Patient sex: M
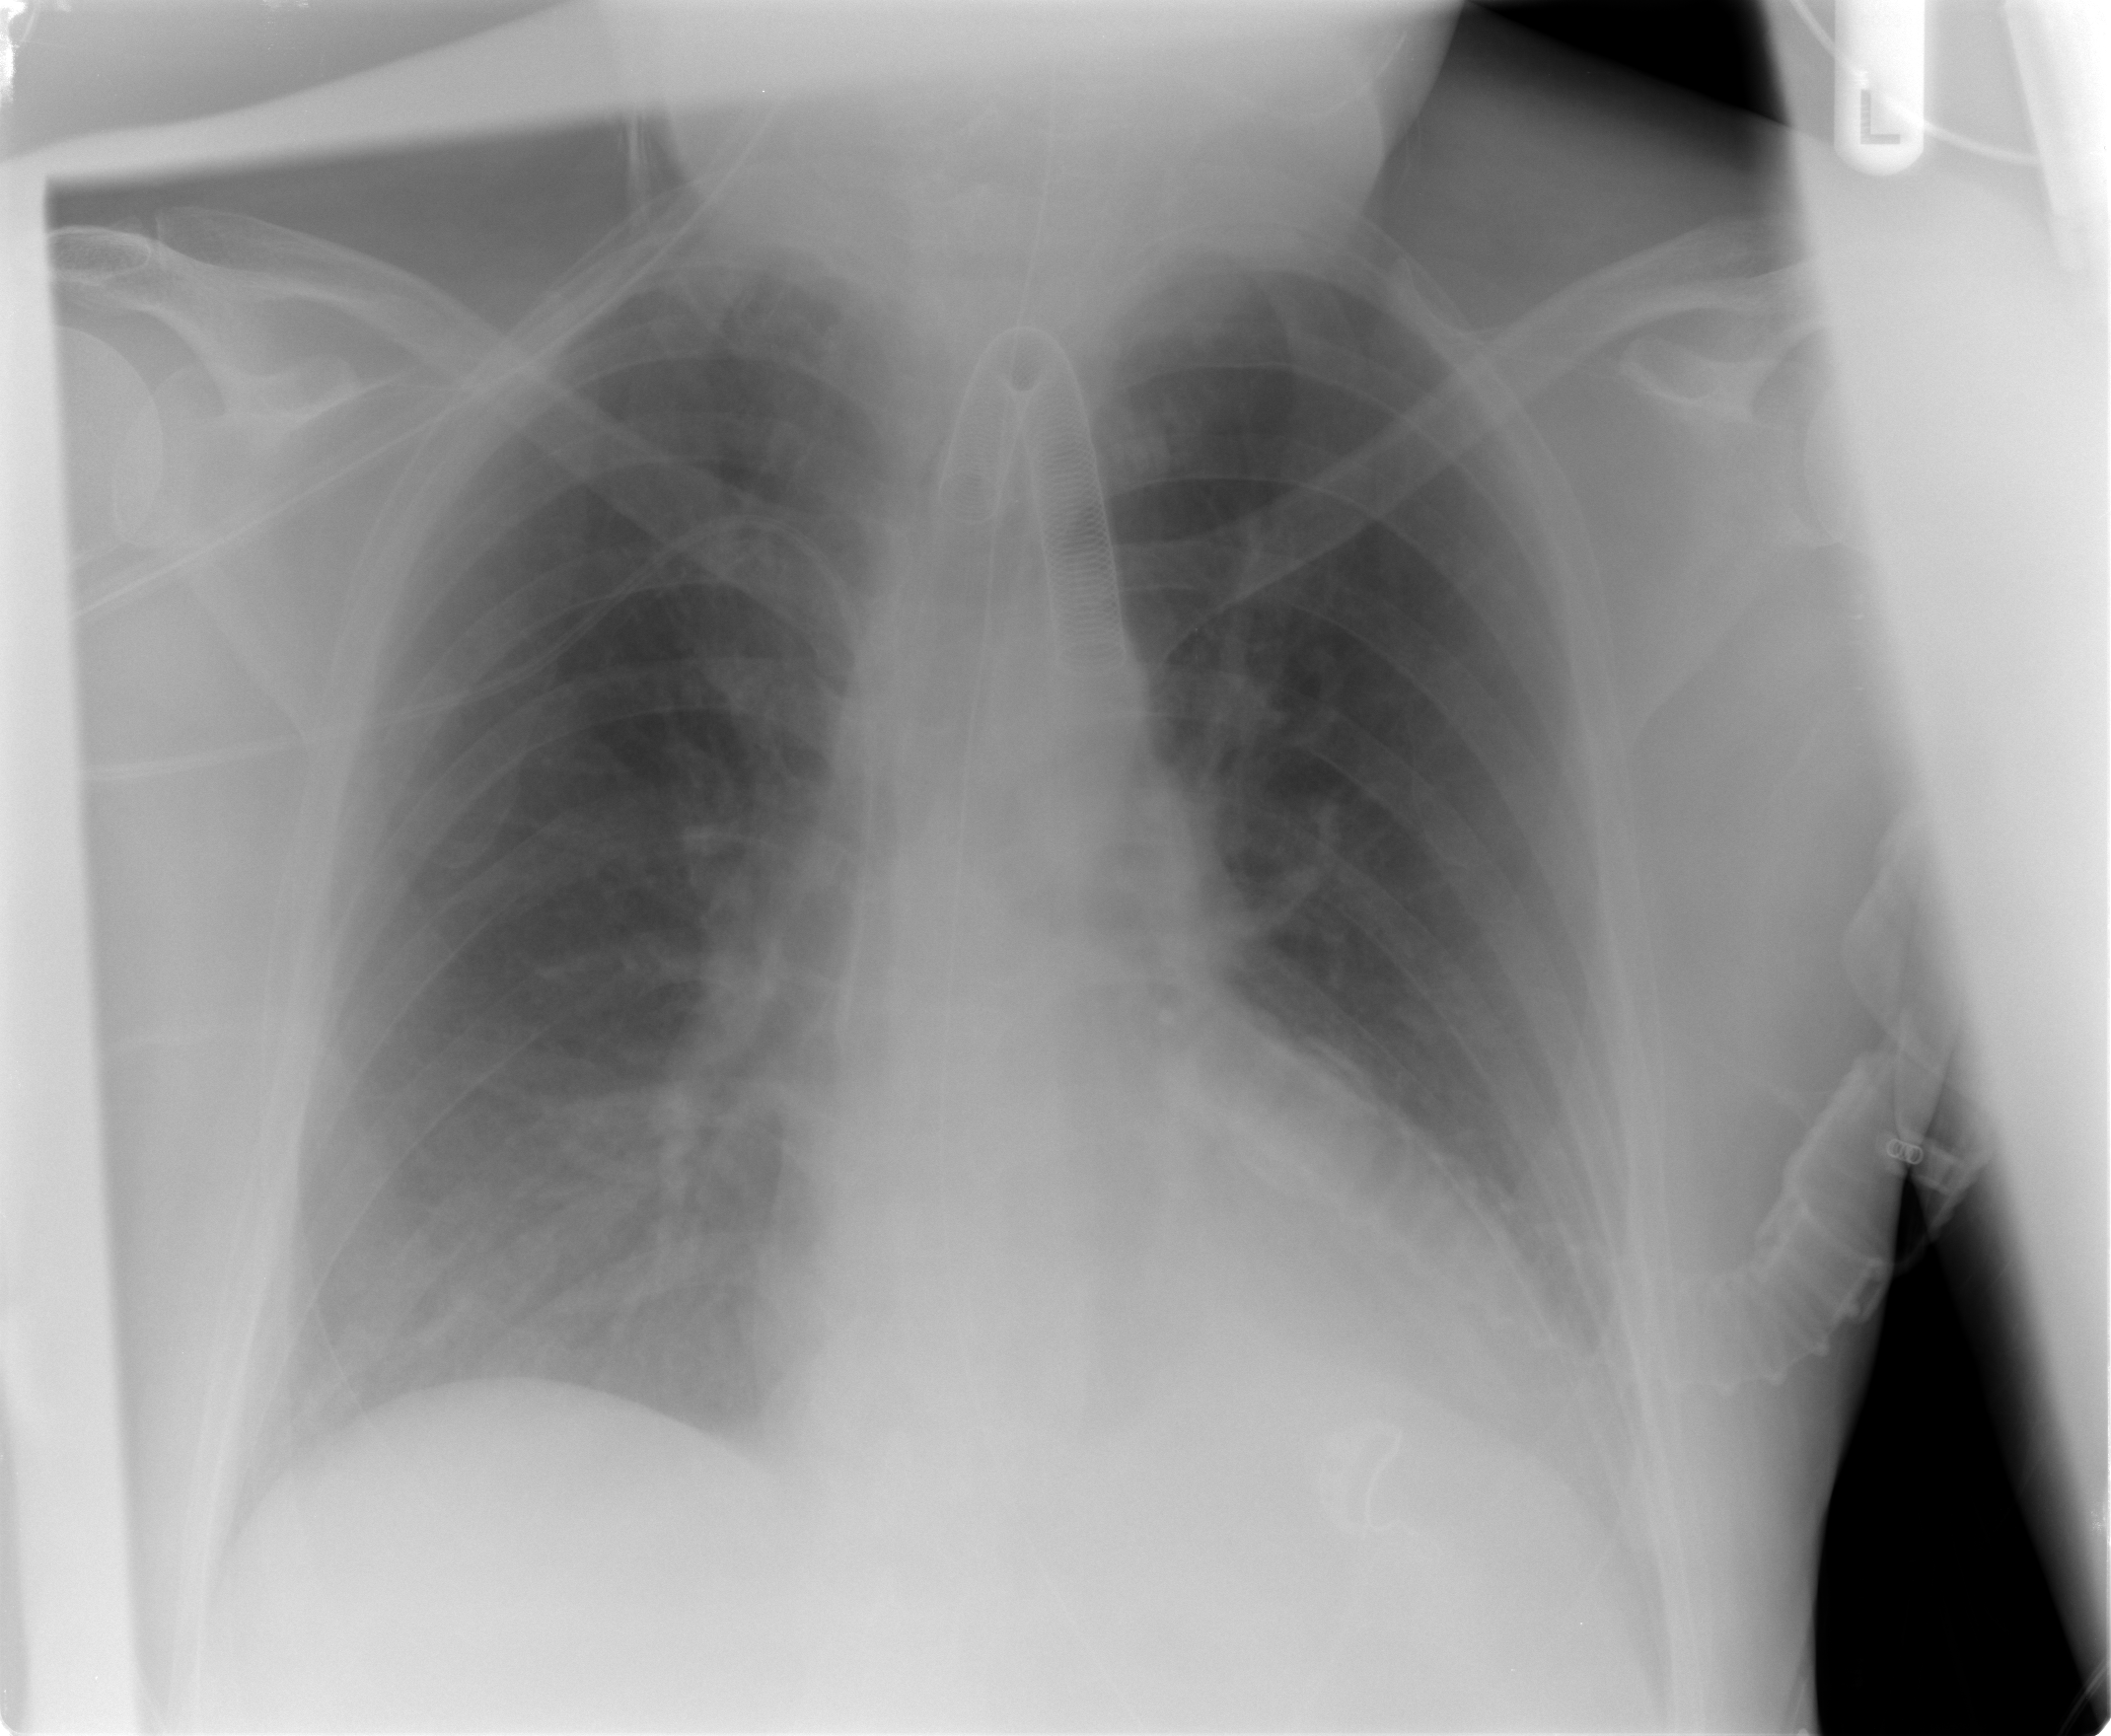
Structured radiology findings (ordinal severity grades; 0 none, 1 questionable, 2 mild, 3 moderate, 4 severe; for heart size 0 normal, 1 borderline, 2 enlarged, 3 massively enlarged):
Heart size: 0
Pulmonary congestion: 0
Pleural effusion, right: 2
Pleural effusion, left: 2
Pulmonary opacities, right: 0
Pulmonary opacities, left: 0
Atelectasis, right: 2
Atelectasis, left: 2